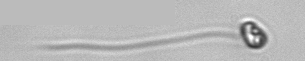
Label: flagellate